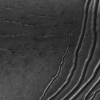
Atmospheric dust classification: not_dusty